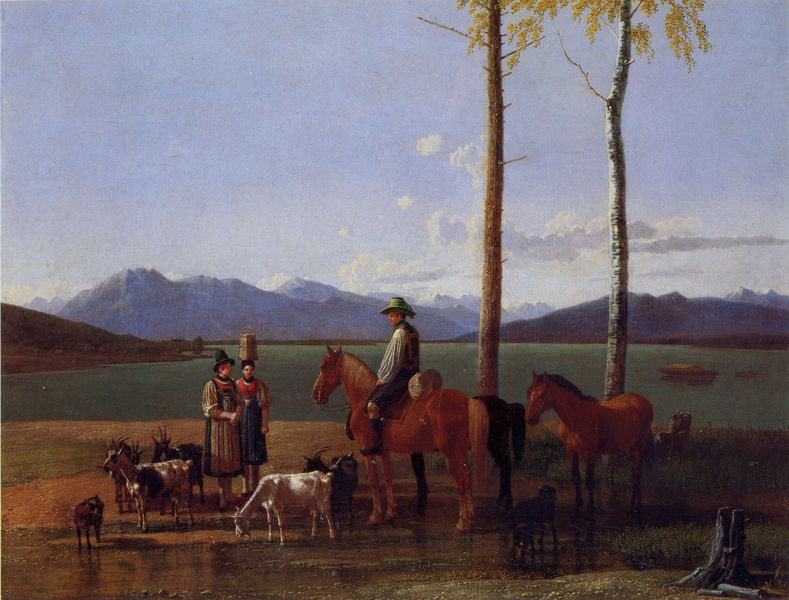
Titel: Morgen am Tegernsee
Standort: Frankfurt (am Main)
Institution: Das Städel, Städelsches Kunstinstitut und Städtische Galerie
Schlagwörter: baum, berg, blau, blätter, gemälde, himmel, kopf, laub, mann, wasser, weiß, wolken, bäume, frauen, gelb, grün, landschaft, menschen, see, sitzen, teich, ufer, äste, braun, frau, hut, hüte, kleider, reden, schwarz, vordergrund, ausblick, hund, rot, schnee, tier, weg, wiese, zaun, malerei, symbolismus, trinken, stehen, holland, niederlande, portrait, ast, baumstamm, birke, ebene, feld, horizont, hügel, natur, schilf, stamm, land, realismus, arbeit, bauern, boot, boote, pferd, pferde, reiter, krug, mähne, sattel, schürze, klar, schiff, naturalismus, berge, gebirge, gipfel, bergkette, herde, landschaftsmalerei, herbst, naiv, idylle, romantik, stämme, korb, bauer, alpen, draußen, laubbaum, jagd, tracht, ländlich, rinde, laubbäume, landwirtschaft, trachten, tränke, himel, tränken, eimer, hirte, hirten, ziege, stumpf, baumstumpf, bergsee, post, ziegen, raun, neuzeit, kobell, aloen, bitke, cowboy, entsetzlich, ritter mensch, statisch, voralpenaland, farm, landvolk, jolz, se, zsun, renmalerei